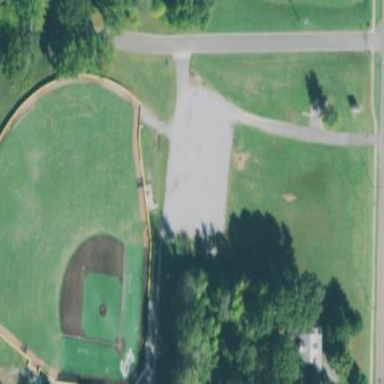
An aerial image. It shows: Baseball pitch for leisure land activities.